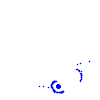
Particle: pion